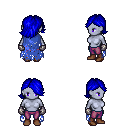
a pixel art fantasy rpg character, female body template, dark elf, purple skin, blue tattered cape, magenta pants, blue swoop hairstyle, metal gloves, brown shoes, four views (front, back, left, right), 2x2 character sprite sheet, small pixel art, hard edges, no anti-aliasing